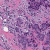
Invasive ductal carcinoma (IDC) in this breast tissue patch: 0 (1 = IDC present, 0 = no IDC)